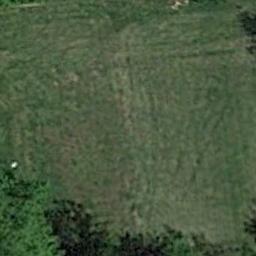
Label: meadow